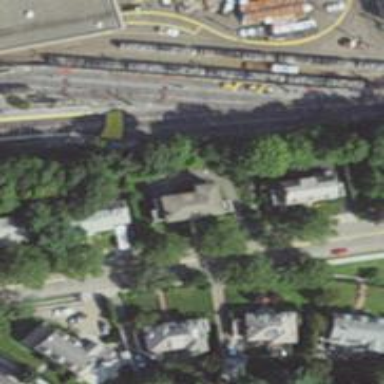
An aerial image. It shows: Light rail siding with electrified contact lines.